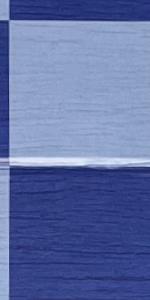
Label: Empty